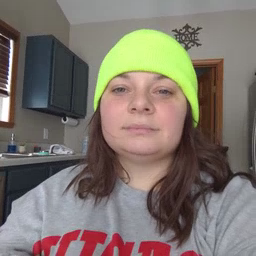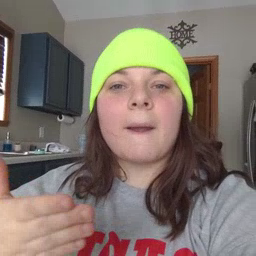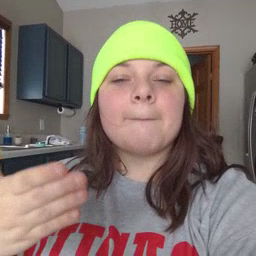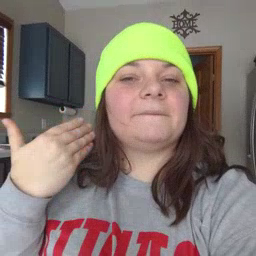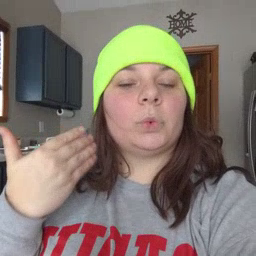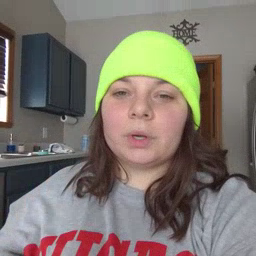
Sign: before